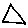
Label: triangle